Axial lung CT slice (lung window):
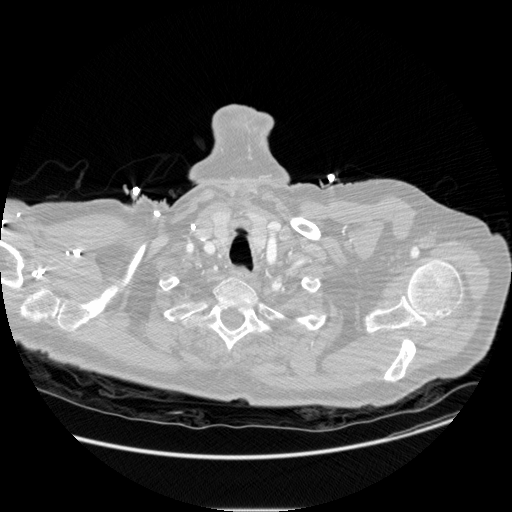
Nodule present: no